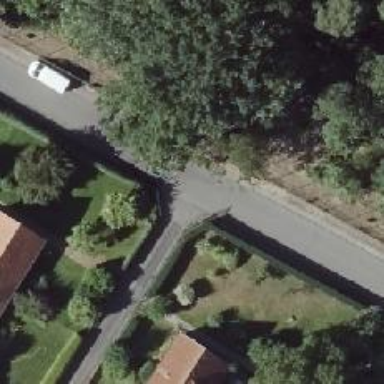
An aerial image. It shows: Asphalt road in residential area.